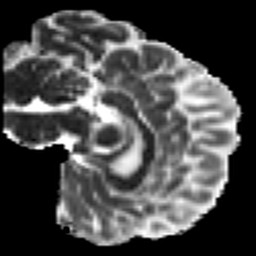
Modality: MD
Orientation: sagittal
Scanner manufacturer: siemens
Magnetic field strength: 3 T
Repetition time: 7.8 s
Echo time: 0.09 s